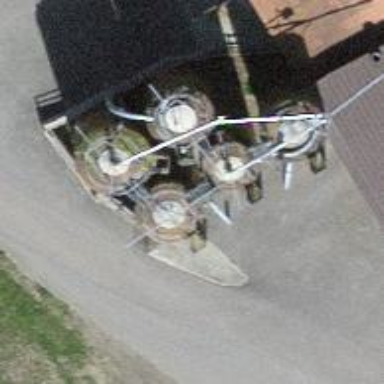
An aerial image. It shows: Silo.